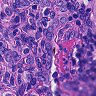
Metastatic tissue present: yes